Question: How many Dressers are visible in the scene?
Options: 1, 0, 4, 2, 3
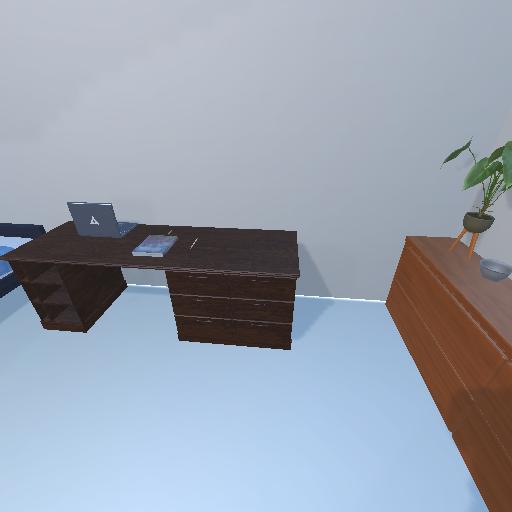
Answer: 1